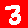
Digit: 3